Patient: sex F, age 49
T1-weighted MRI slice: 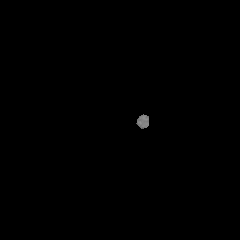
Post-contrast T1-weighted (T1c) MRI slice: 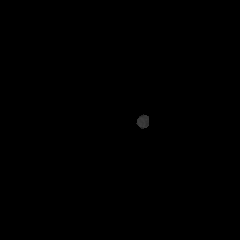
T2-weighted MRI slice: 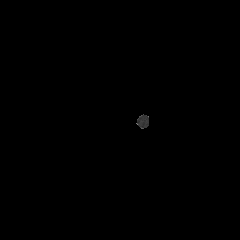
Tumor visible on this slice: no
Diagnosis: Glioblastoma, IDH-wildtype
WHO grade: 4